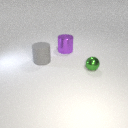
small green metal sphere in front of large purple metal cylinder